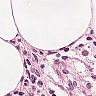
Metastatic tissue present: no